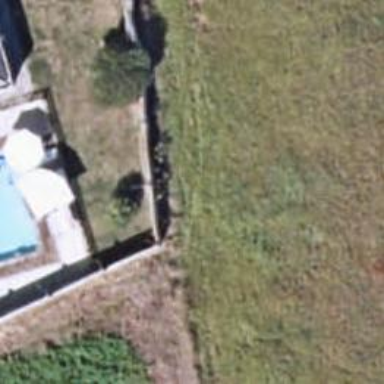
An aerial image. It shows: Fence is in the image.